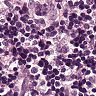
Metastatic tissue present: no